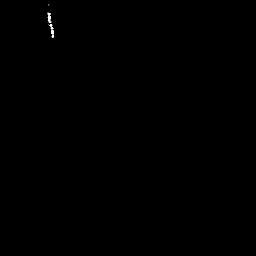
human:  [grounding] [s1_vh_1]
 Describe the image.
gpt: In the satellite image, there is  <ref>1 medium ship </ref> <box>[[16, 0, 23, 15, 0]]</box> located at top left.